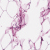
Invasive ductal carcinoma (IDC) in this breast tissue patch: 0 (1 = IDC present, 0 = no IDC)